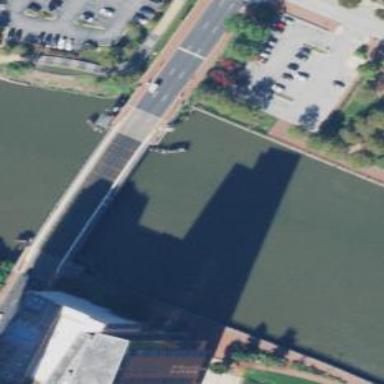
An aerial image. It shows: Movable bascule bridge over footway road.